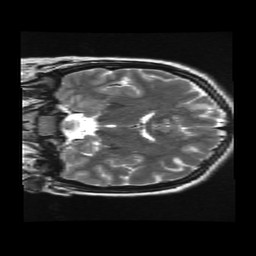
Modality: T2w
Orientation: coronal
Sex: female
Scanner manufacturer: ge
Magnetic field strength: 3 T
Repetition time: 5 s
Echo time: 0.101 s